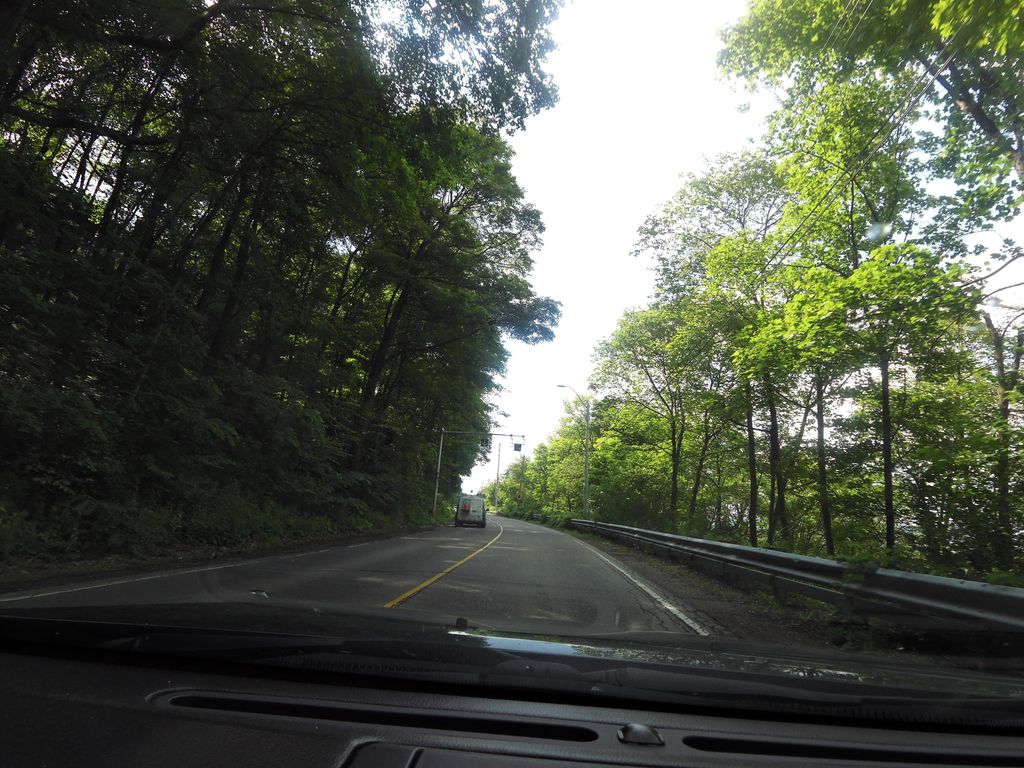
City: hamilton